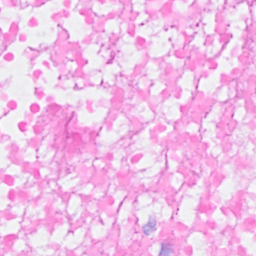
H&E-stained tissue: Breast